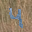
Label: 4